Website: crate-barrel
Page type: delivery-shipping
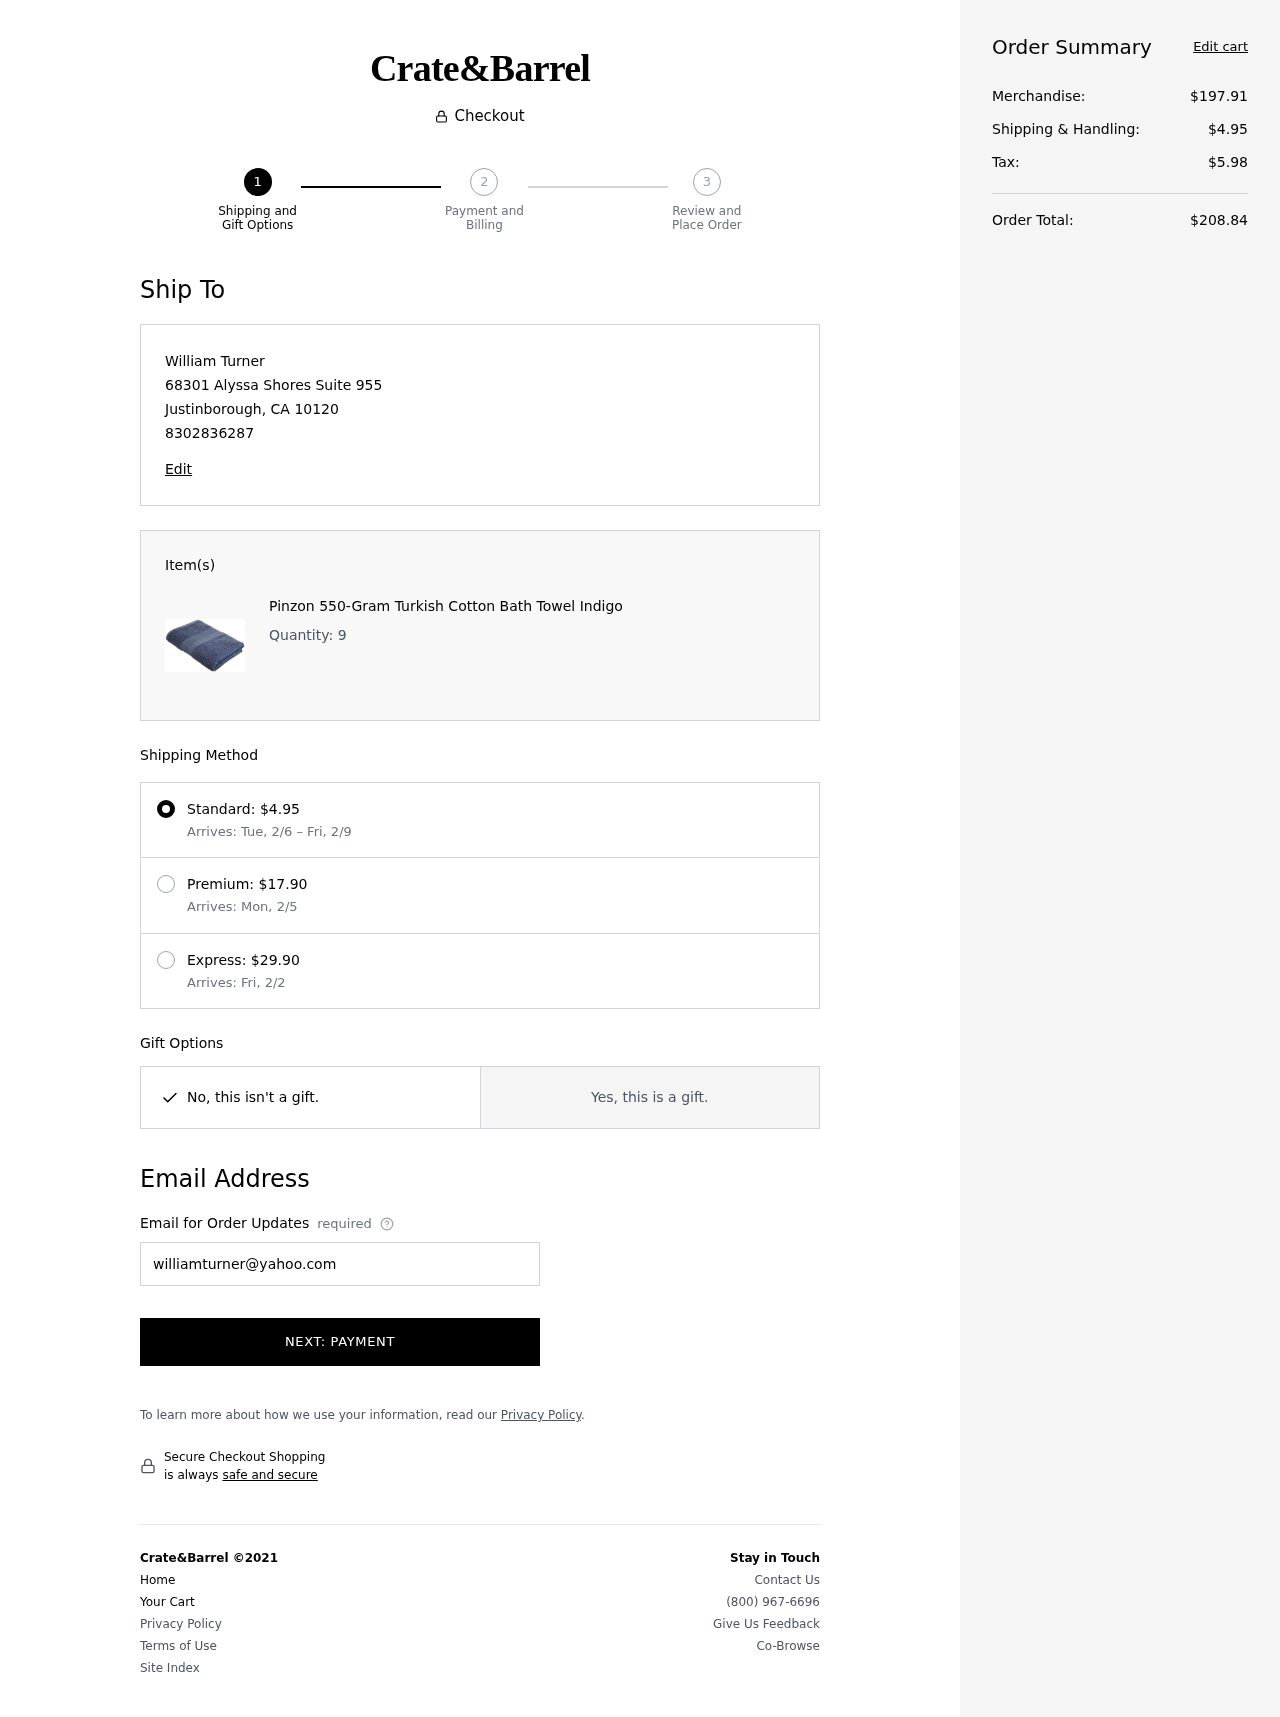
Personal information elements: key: PII_CITY
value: Justinborough
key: PII_EMAIL
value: williamturner@yahoo.com
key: PII_FULLNAME
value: William Turner
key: PII_PHONE
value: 8302836287
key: PII_POSTCODE
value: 10120
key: PII_STATE_ABBR
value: CA
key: PII_STREET
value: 68301 Alyssa Shores Suite 955
Product elements: key: PRODUCT1_NAME
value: Pinzon 550-Gram Turkish Cotton Bath Towel Indigo
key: PRODUCT1_QUANTITY
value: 9
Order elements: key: ORDER_SHIPPING_COST
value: $4.95
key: ORDER_SHIPPING_DATE
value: Tue, 2/6
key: ORDER_DELIVERY_DATE
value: Fri, 2/9
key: ORDER_SHIPPING_COST2
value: $17.90
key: ORDER_DELIVERY_DATE2
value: Arrives: Mon, 2/5
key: ORDER_SHIPPING_COST3
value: $29.90
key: ORDER_DELIVERY_DATE3
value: Arrives: Fri, 2/2
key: ORDER_SUBTOTAL
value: $197.91
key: ORDER_TAX
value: $5.98
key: ORDER_TOTAL
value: $208.84